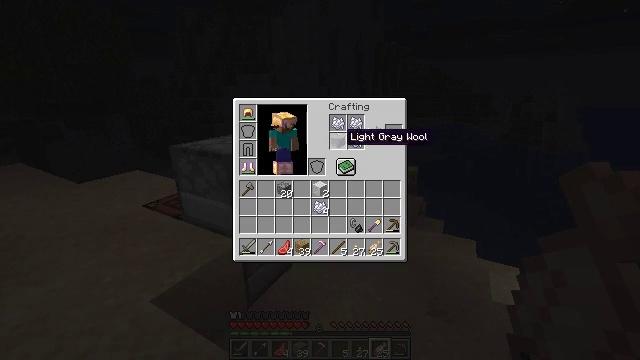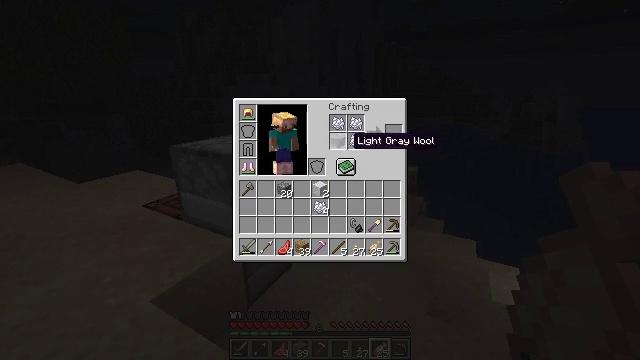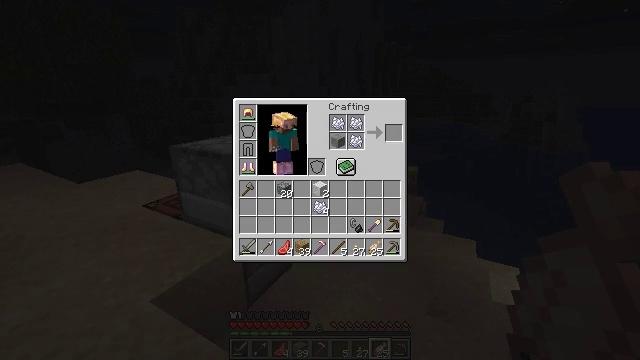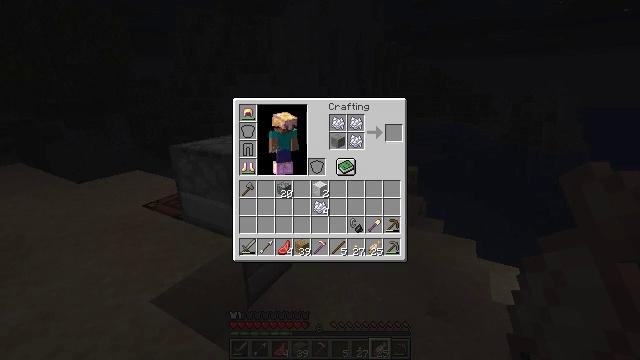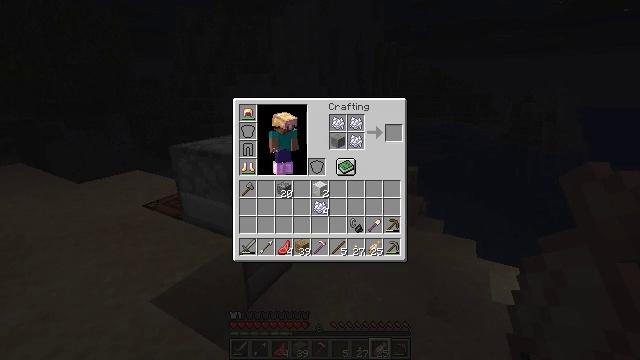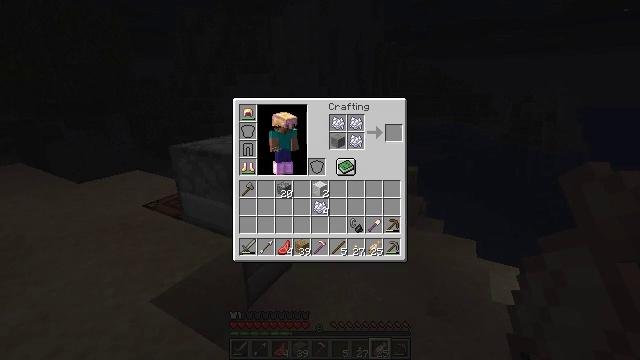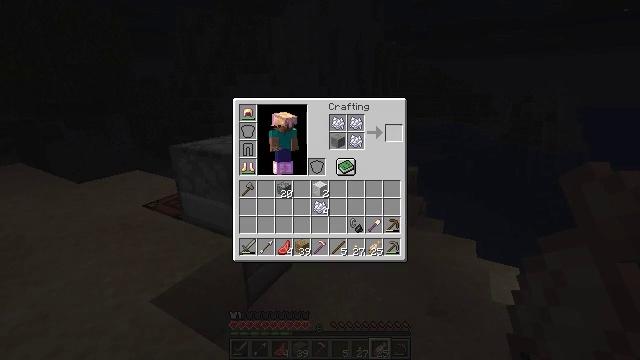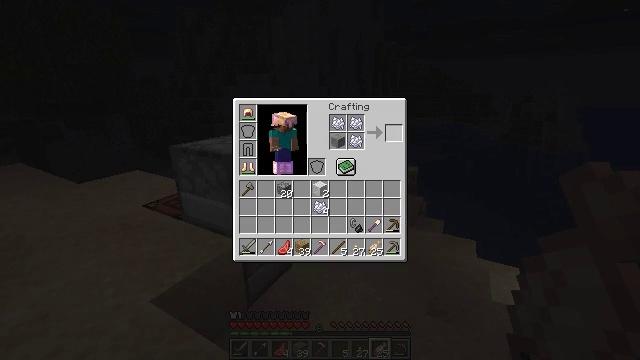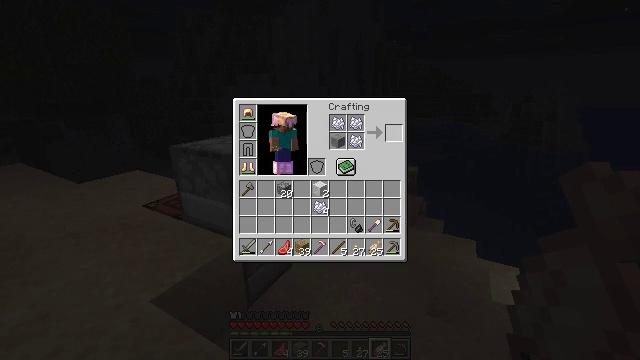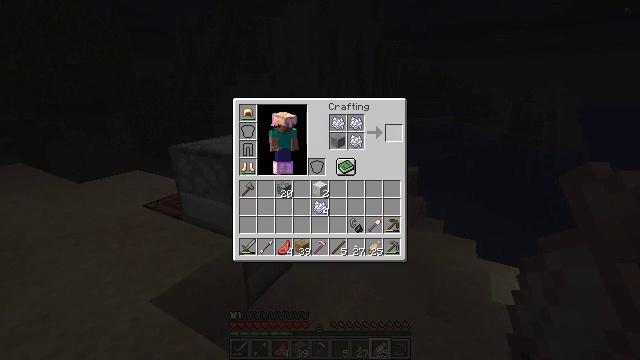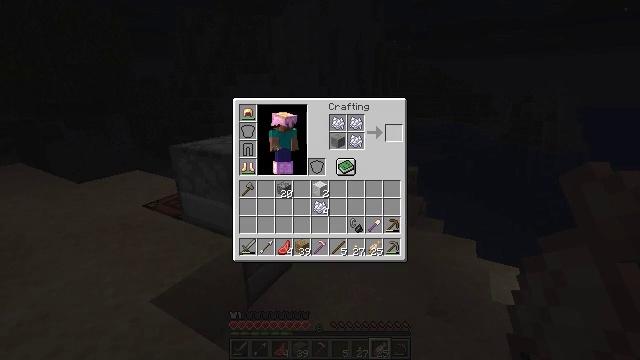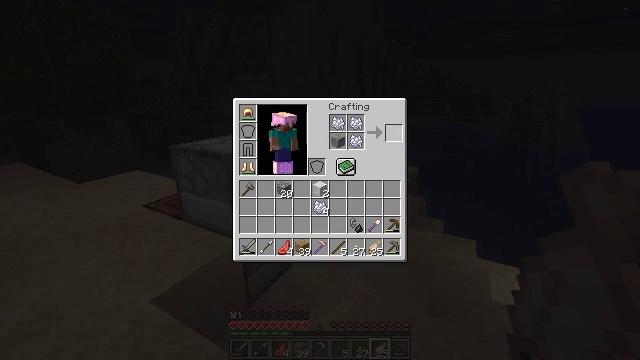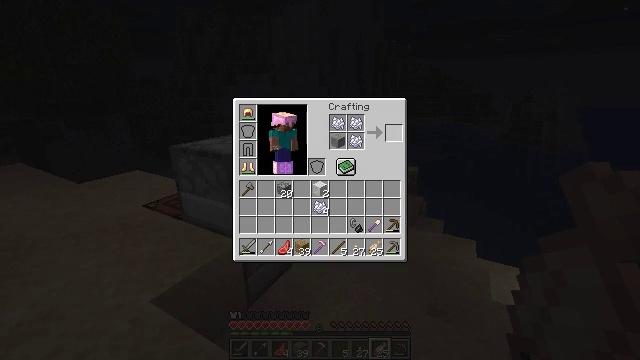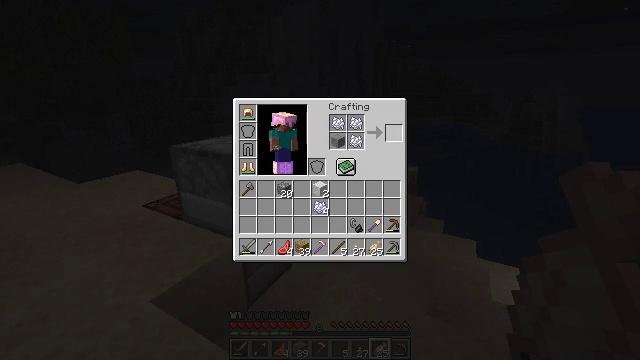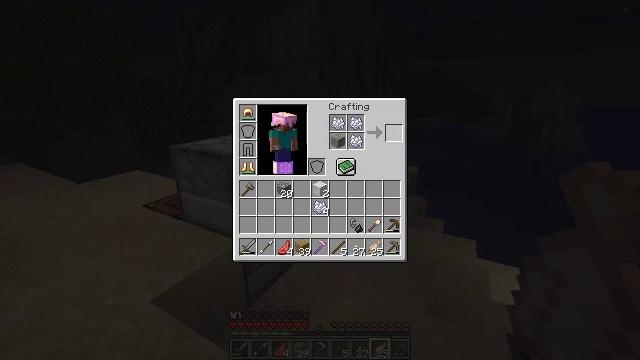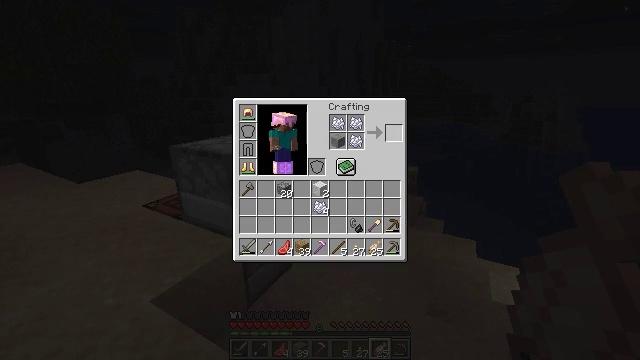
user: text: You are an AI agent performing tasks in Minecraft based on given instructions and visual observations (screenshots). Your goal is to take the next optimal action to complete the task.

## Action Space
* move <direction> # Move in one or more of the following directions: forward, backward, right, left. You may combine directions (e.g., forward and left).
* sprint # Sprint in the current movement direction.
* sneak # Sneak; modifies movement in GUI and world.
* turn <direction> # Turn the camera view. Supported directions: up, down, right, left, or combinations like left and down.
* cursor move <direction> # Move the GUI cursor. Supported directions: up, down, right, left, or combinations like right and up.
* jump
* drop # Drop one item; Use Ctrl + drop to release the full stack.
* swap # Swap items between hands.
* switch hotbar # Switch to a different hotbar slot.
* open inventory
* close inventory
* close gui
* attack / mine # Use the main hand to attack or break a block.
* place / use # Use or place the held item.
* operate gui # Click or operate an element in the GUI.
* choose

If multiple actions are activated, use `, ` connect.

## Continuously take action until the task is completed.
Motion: motion action
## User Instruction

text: Use materials to create white dye.
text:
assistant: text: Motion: cursor move right
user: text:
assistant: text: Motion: cursor move right
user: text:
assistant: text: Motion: cursor move right
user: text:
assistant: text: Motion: cursor move right
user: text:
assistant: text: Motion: no_op
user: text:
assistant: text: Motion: no_op
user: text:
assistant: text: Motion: no_op
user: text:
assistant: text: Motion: no_op
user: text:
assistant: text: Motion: no_op
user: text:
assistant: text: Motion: no_op
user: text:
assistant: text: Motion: no_op
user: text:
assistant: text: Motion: no_op
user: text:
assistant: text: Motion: no_op
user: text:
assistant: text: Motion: no_op
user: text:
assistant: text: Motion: no_op
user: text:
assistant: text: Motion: no_op
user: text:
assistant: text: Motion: no_op
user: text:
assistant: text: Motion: cursor move left and down
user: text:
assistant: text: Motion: cursor move left
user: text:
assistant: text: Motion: no_op
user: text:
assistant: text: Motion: no_op
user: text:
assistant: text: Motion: no_op
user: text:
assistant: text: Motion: no_op
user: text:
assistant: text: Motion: no_op
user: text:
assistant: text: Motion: no_op
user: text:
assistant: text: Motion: no_op
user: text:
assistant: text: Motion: no_op
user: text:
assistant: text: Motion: no_op
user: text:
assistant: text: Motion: no_op
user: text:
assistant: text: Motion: no_op